Question: How to add padding to my select input options? Here is my CSS and all options seem below each other without any spacing (in terms of height of option) I have a CSS reset.. aside from that how can I give the options a bit of height to make it look good?
'''
.upload-input select {
display: block;
font-size: 14px;
color: #888;
width: 616px;
background: #fff;
border: 1px solid #ccc;
}
'''
I applied the suggested css. It does not look right.

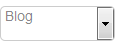
Answer: Try
'''
.upload-input select option { padding: 6px;}
'''
You might have to fiddle with the .upload-input select css though.
Like:
'''
.upload-input select {height: 35px;}
'''